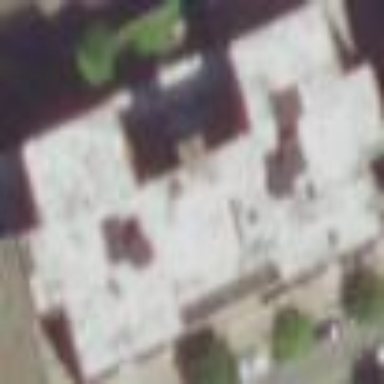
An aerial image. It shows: Building.